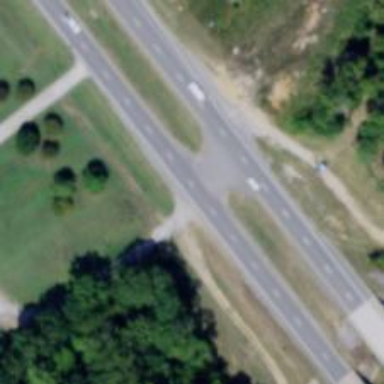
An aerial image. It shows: Asphalt trunk highway.